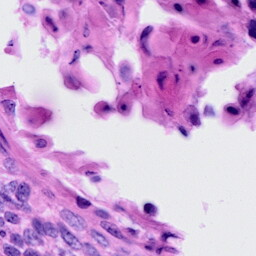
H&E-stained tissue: Cervix